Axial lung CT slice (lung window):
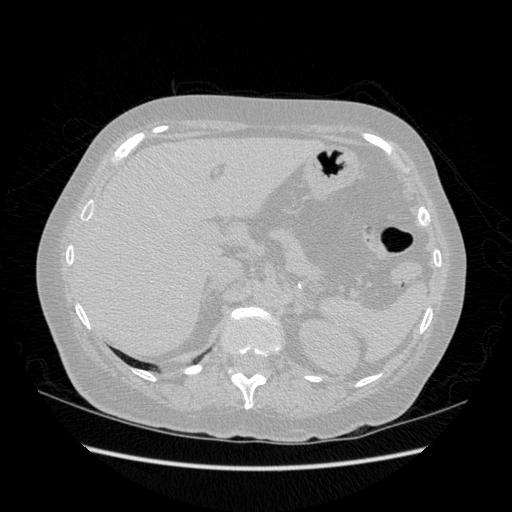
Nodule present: no